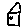
Label: house